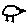
Label: bird